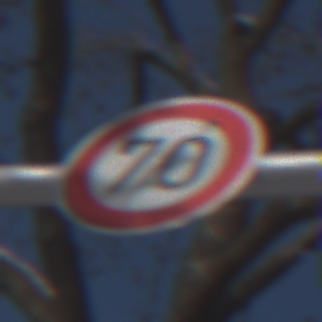
Verkehrszeichen: Geschwindigkeit70
Umgebung: Outdoor, Special
Tageszeit: MorningAfternoon
Wetter: Clear
Licht: Natural
Jahreszeit: Winter
Kontrast: HighContrast